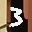
Label: 3